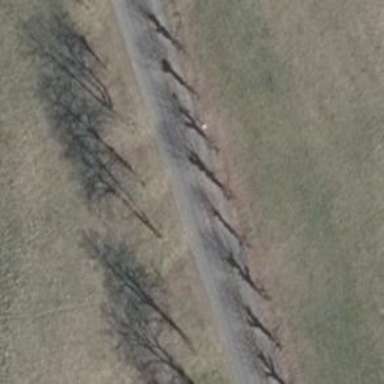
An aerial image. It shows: Avenue lined with trees.